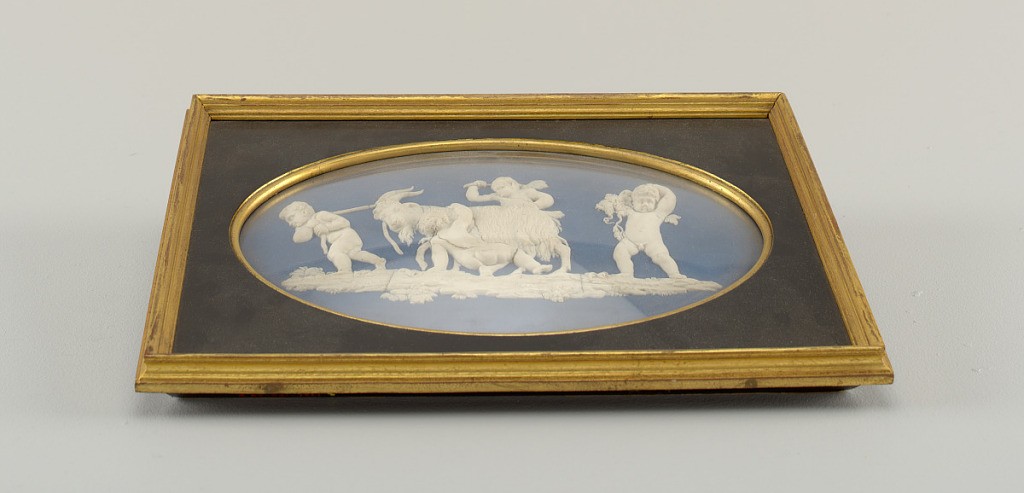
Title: Framed plaque
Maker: John Turner, Lane End, Staffordshire, England, 1759 - 1780
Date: ca. 1780
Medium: Molded and tinted stoneware (Jasperware), wood, glass
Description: Horizontal oval plaque of solid blue jasperware, with darker blue slip and white relief, showing three putti pulling and coaxing a goat. A fourth putto carries grapes. Oblong black and gilt wooden frame with cut-out oval set with glass.